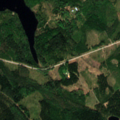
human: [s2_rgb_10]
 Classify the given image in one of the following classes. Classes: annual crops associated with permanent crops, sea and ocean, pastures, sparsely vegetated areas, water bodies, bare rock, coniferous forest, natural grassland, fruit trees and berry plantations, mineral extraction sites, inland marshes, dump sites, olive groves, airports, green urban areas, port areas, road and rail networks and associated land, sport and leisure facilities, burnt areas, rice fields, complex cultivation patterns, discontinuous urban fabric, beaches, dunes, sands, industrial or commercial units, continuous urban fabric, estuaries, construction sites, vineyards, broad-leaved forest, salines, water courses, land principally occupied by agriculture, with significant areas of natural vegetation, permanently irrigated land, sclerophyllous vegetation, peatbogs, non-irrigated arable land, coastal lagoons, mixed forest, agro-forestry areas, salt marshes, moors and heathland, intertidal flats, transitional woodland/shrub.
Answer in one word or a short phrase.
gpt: coniferous forest, mixed forest, transitional woodland/shrub, water bodies